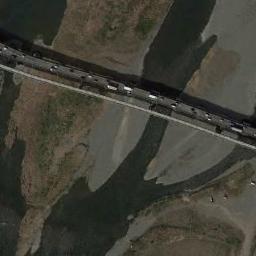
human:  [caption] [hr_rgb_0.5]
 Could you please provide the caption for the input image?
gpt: There is a bridge with some cars over the water and land .

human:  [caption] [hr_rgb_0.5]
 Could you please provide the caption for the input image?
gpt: A bridge connects the land on both sides of the turquoise water  There are several brown islands in the river  There are many cars on the bridge .

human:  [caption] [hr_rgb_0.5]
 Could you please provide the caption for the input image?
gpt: There are cars flowing on the bridge .

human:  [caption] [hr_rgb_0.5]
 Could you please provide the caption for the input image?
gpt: A bridge built on a dark green river and the river island of the river and some cars on the bridge .

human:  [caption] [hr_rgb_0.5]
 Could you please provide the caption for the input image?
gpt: Many cars of different models are on the bridge .